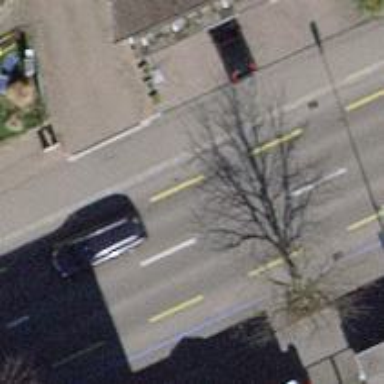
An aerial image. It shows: Secondary road with asphalt surface and dedicated cycle lane.